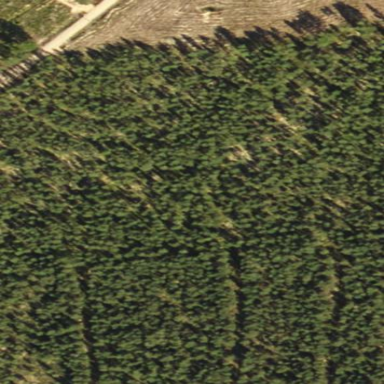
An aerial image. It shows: Forest area dominated by needle-leaved trees.